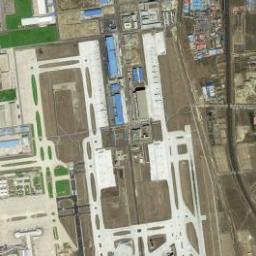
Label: airport